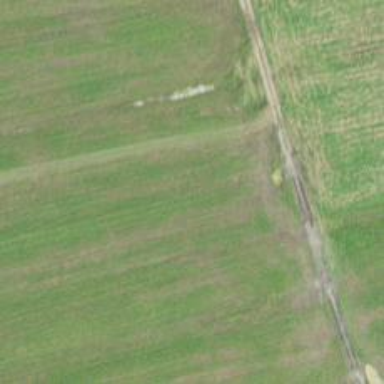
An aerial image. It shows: Agricultural track road.